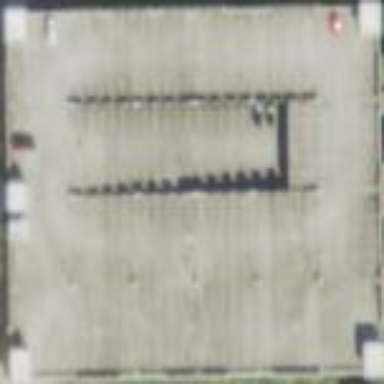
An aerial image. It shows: Multi-storey paved parking lot located within building.